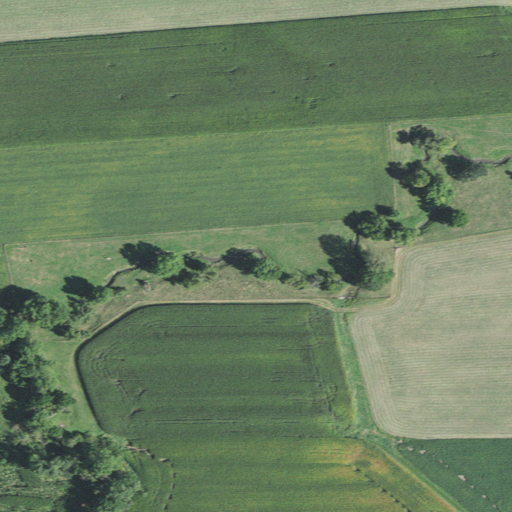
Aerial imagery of valley in Wisconsin named Pleasant Valley containing cultivated crops and pasture